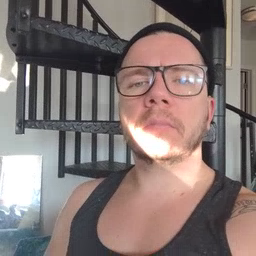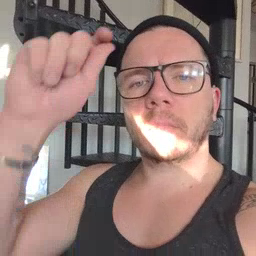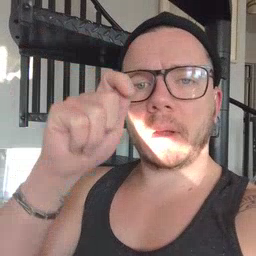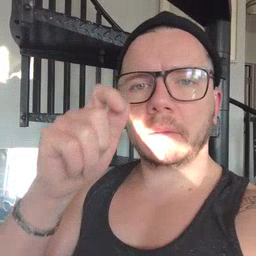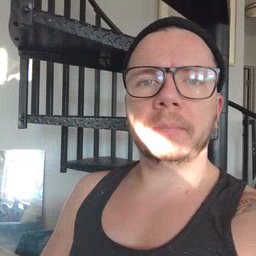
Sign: hat